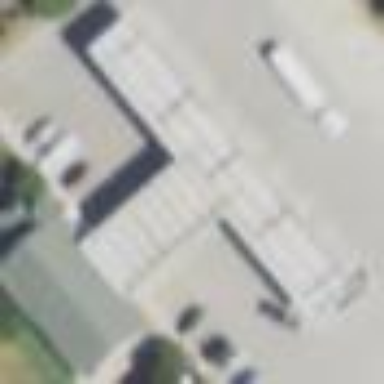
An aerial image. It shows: Fuel station building.